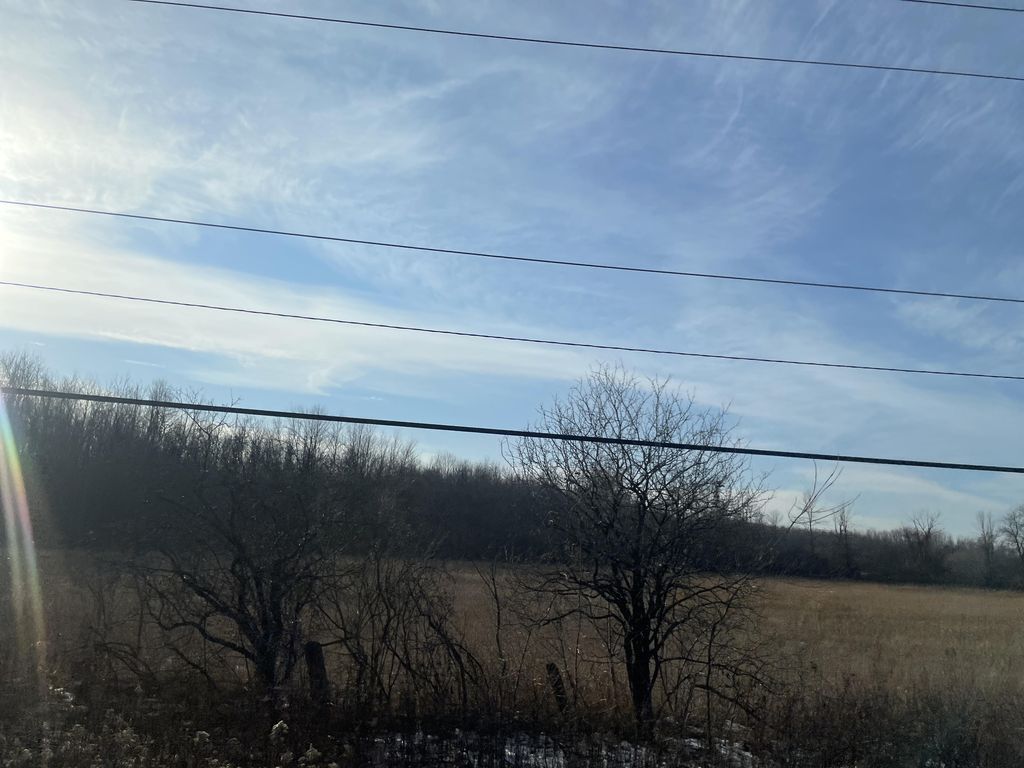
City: kitchener-waterloo